Question: I have two forms in my application, one form is to create new connections, the other is the main form which holds the menu that will carry the connection names.

When i create a new connection under 'frmNewConnection' form and try to click on the menu item that's generated, it wont display the Test message like it does when i reopen the program.
In the main form i have the following public sub.
'''
Public Sub Connect_SubMenuItem_Click(ByVal sender As Object, ByVal e As EventArgs)
Messagebox.Show("Test")
End Sub
'''
That code never gets executed unless i restart my application then it works fine when i click on the newly generated menu item. But if i was to load the application and click on the "New Connection" Menu item and create the new connection then try to click it under the "Connections" menu then nothing happens, i don't get the "Test" Message box.
I have the following code under the frmNewConnection Accept button, which saves the name of the connection to the "Connections" menu.
'''
frmMain.menuConnections.DropDownItems.Add(ConnectionName, Nothing, AddressOf frmMain.Connect_SubMenuItem_Click) ' save to menu
'''
I also have a version of that code that executes on 'frmMain_load()':
'''
menuConnections.DropDownItems.Add(finalData(1).ToString, Nothing, AddressOf Connect_SubMenuItem_Click) ' save to menu
'''
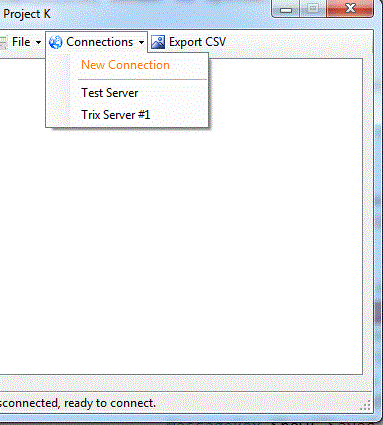
Answer: If you are modifying the controls of one form from another form then you are probably going about the whole thing wrong.
First thing you need to do is take control of your program startup. VB hides this sometimes. This will allow you to capture your form variable. Then, consider refactoring a bit.
Some VB.NET psuedo-code (I apologize for any C# that leaks in here):
'''
Class Program
Private _appCtx As AppContext
Sub Main()
_appCtx = New AppContext()
'perform whatever bootstrap logic you needed here, typically
' configuring and installing behaviors into the app context
'
'
' one single instace of your main form
_appCtx.RootForm = New frmMain(); 'or better still, pass AppContext into the ctor
Application.Run(_appCtx.RootForm)
End Sub
'if you want to cheat a bit, include this getter to provide access to everyone
'otherwise, pass the app context to those classes that require it
Public Shared AppCtx() As AppContext
Get
return _appCtx
End Get
End Property
End Class
Public Class AppContext
Public Property RootForm As Form
Public Property Connections As Connections
'other application-wide subsystems or data
End Class
Public Class Connections
Public Event Changed As EventHandler
Public Property Count As Integer
'other properties including a getter for the child connection objects...
Public Sub Add(newConn As Connection)
'add to internal list then...
If Changed IsNot Nothing Then
Changed(this, EventArgs.Empty)
End If
End Sub
End Class
Public Class frmMain
Sub Form_Load()
AddHandler AppCtx.Connections.Changed AddressOf(Connections_Changed)
End Sub
Sub Connections_Changed()
'iterate the connections and refresh the menu
'the menu gets refreshed without breaking encapsulation!
End Sub
End Class
Public Class frmNewConnection
private sub Accept_Click()
'do stuff to create a connection object
'add to the current set of connections, this will broadcast to anyone who needs to know
AppCtx.Connection.Add(newConn)
End Sub
End Class
'''
If you don't want to use the domain-object events for updates that is up to you, but the first part of the sample shows how to capture the startup form into a variable that you can then use in your program code.